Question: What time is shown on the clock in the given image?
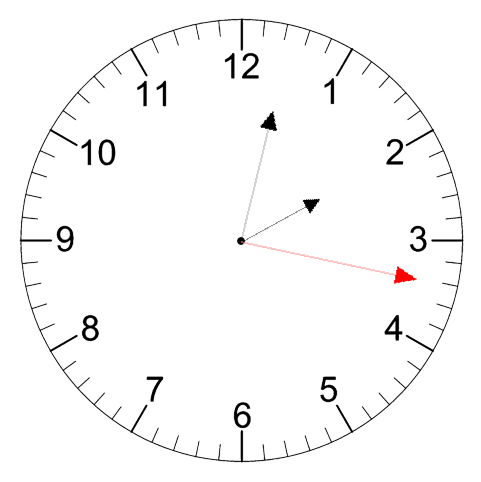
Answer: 02:02:17